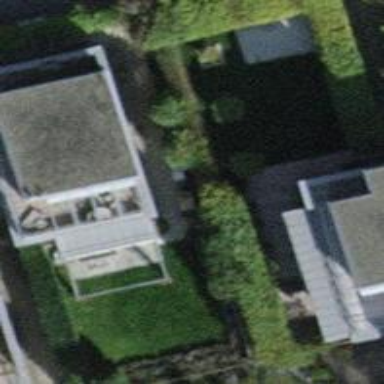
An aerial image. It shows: Balcony as part of building.